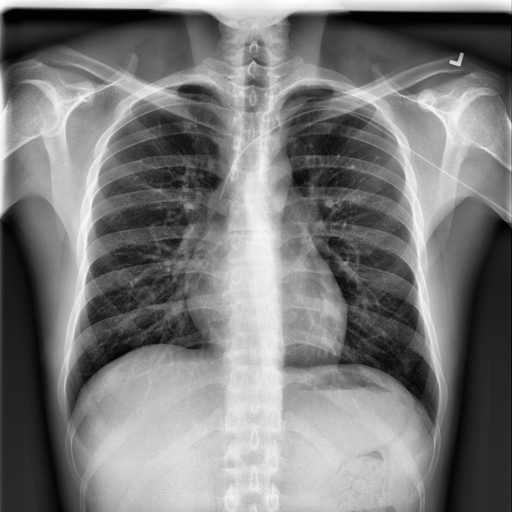
Finding: NORMAL